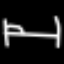
Label: bed